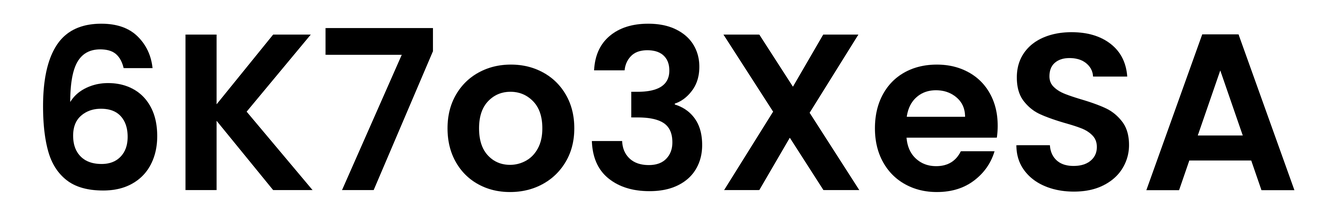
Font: Poppins-SemiBold